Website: macys
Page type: billing-address
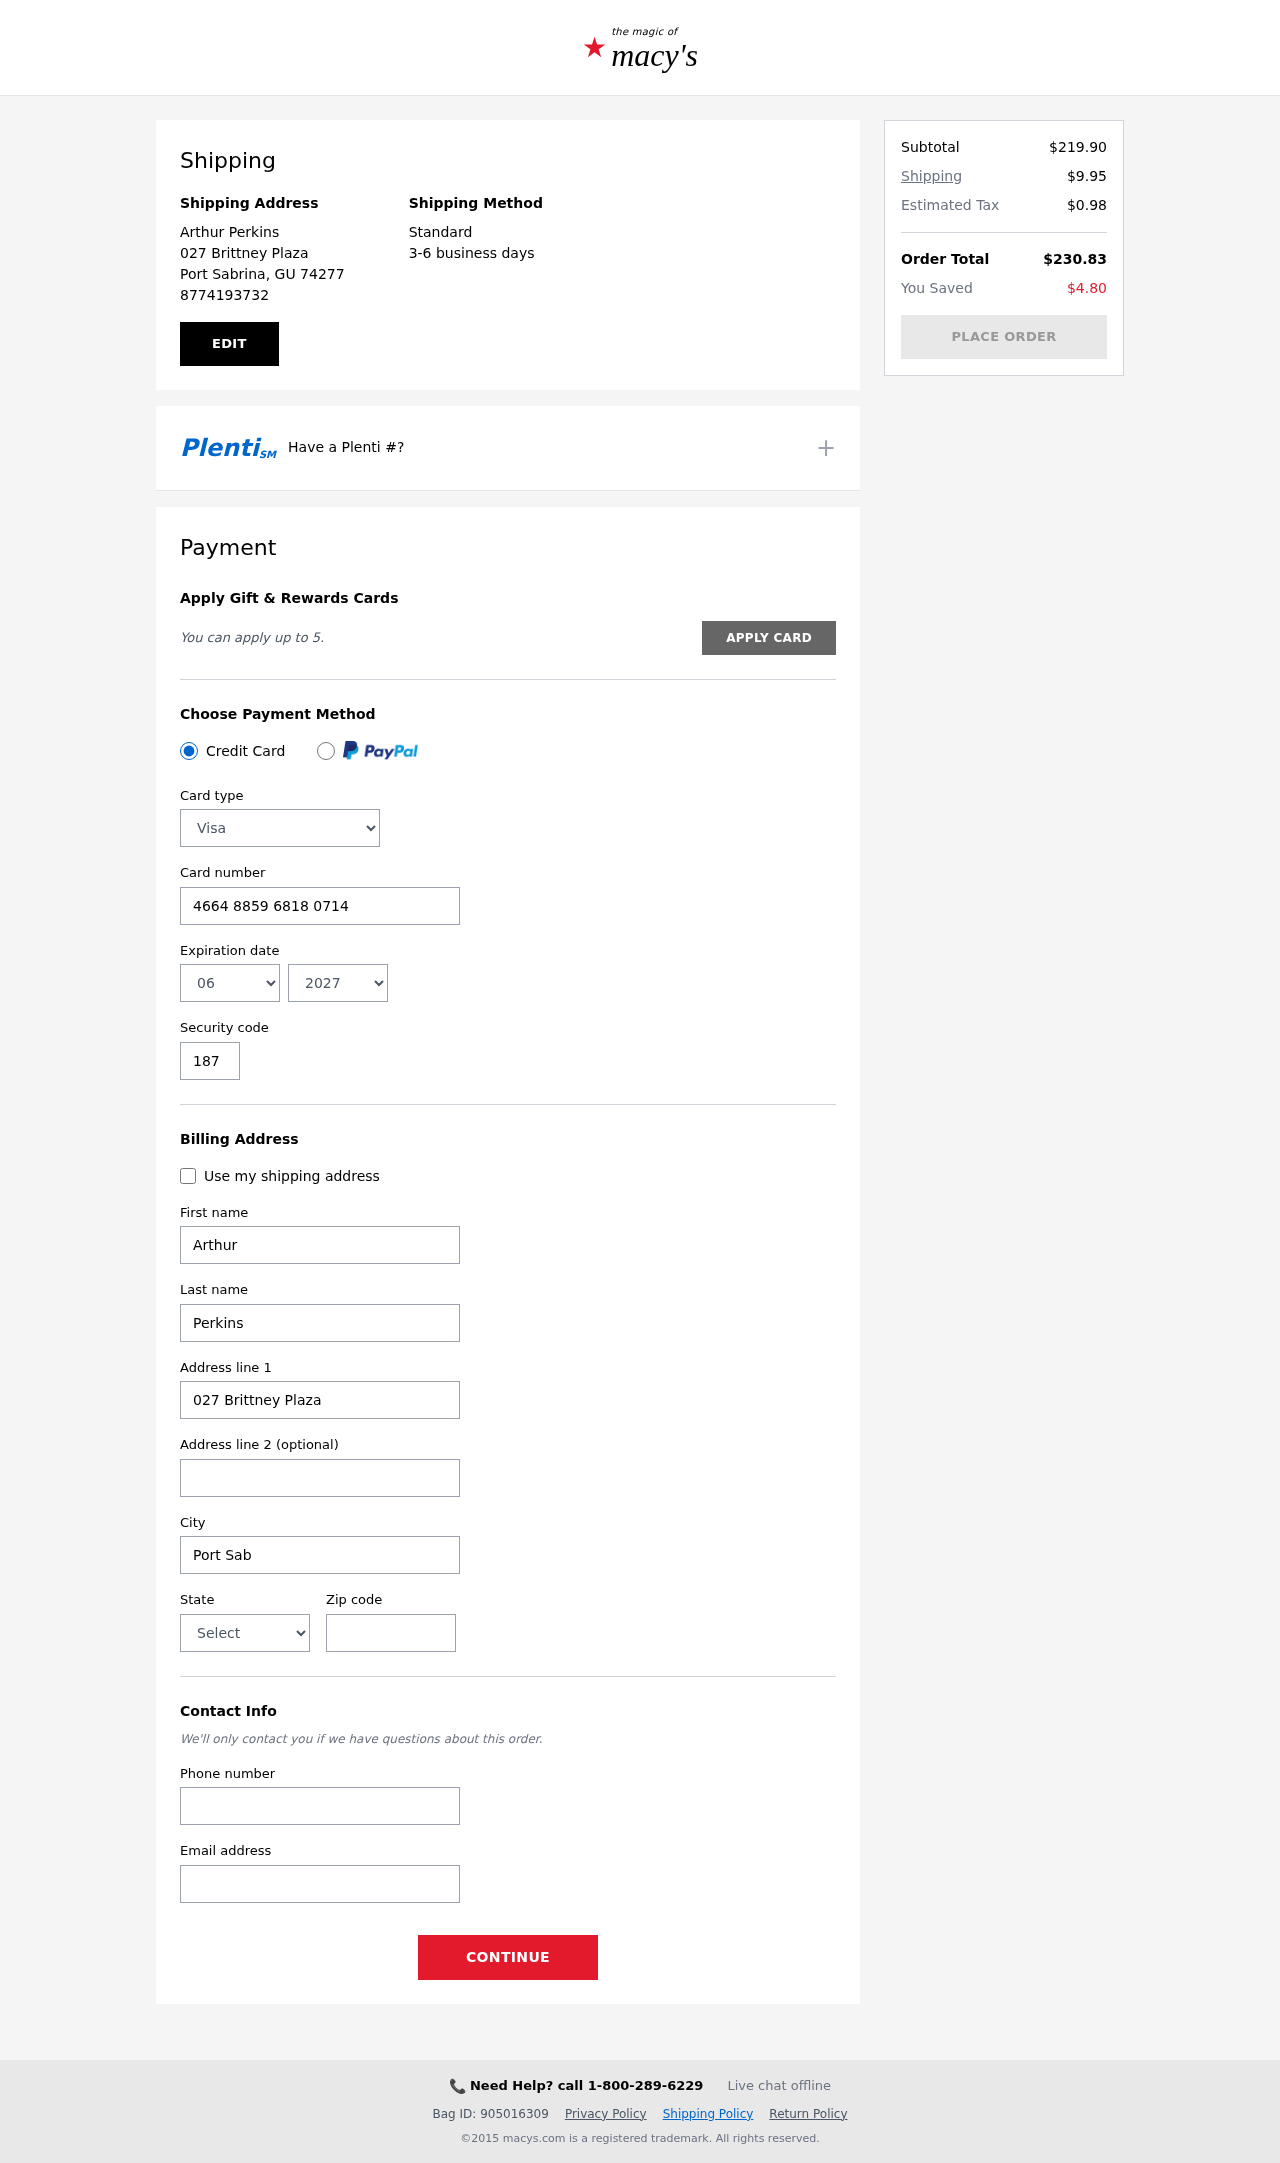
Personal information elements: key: PII_CARD_CVV
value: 187
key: PII_CARD_EXPIRY_MONTH
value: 06
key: PII_CARD_EXPIRY_YEAR
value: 27
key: PII_CARD_NUMBER
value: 4664 8859 6818 0714
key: PII_CARD_TYPE
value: Visa
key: PII_CITY
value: Port Sabrina
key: PII_CITY_STATE_ZIP
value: Port Sabrina, GU 74277
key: PII_EMAIL
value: arthur.perkins@hotmail.com
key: PII_FIRSTNAME
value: Arthur
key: PII_FULLNAME
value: Arthur Perkins
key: PII_LASTNAME
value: Perkins
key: PII_PHONE
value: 8774193732
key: PII_POSTCODE
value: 74277
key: PII_STATE
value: GU
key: PII_STREET
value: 027 Brittney Plaza
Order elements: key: ORDER_SUBTOTAL
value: $219.90
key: ORDER_SHIPPING_COST
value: $9.95
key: ORDER_TAX
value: $0.98
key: ORDER_TOTAL
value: $230.83
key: ORDER_SAVINGS
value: $4.80